Question: I have setup a button like this:
'''
// Create facebook login button
facebookLoginButton = [[UIButton alloc] initWithFrame:CGRectMake(10, 20, 300,50)];
facebookLoginButton.autoresizingMask = UIViewAutoresizingFlexibleWidth;
//NSLog(@"facebook button view height is %f",facebookLoginButton.bounds.size.height);
//NSLog(@"facebook button view width is %f",facebookLoginButton.bounds.size.width);
UIImage *facebookButton = [[UIImage imageNamed:@"FacebookLogin"]
resizableImageWithCapInsets:UIEdgeInsetsMake(16,140,86,92)];
[facebookLoginButton setBackgroundImage:facebookButton forState:UIControlStateNormal];
'''
I have created an image in Photoshop for the button which is 200(w)x100(h)px. Firstly would this be the correct size for the retina image used on an iphone4/5 for a button fitting into the login frame which is 50 in height? The other width does not matter as being stretched.
Secondly, below is an example image. I cannot seem to work out the correct insets for the 'resizableImageWithCapInsets:UIEdgeInsetsMake'. How do I work this out? Is there a tutorial anywhere on how to do this, other than the Android example I have seen linked from SO.

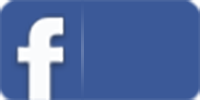
Answer: Since you are setting the frame of the button explicitly, and since you are creating your own image, you do not need a resizable image. Your button is 300 by 50 so make a 300 by 50 image (along with a 600 by 100 image for a double-resolution device) and set the background image of the button to it.
However, I'll also give a code example. For the image that you actually give, if you name it FacebookLogin@2x.png so that it is used as the double-resolution image, the value you want to use is 'resizableImageWithCapInsets:UIEdgeInsetsMake(0,50,0,50)'. Here is the result: